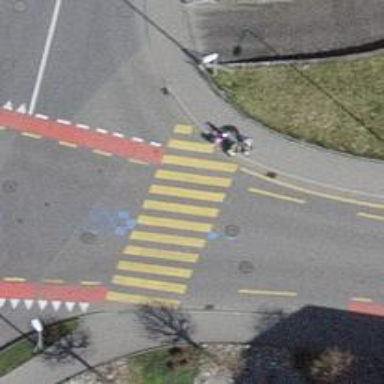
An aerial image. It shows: Footway with zebra crossing.